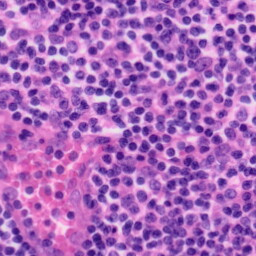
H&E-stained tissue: Tonsil